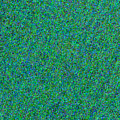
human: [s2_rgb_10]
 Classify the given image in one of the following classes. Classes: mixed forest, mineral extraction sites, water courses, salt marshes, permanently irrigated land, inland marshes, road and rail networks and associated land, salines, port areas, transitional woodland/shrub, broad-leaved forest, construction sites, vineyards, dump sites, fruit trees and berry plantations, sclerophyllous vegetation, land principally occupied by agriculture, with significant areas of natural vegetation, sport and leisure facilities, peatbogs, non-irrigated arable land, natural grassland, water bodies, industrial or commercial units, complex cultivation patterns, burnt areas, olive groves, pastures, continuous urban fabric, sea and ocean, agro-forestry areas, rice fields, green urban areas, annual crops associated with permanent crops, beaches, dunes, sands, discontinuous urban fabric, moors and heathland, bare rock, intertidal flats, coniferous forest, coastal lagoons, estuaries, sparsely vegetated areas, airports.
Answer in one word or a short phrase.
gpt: sea and ocean